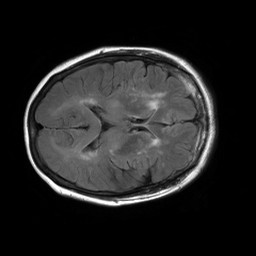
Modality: FLAIR
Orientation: axial
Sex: female
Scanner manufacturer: philips
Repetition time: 11 s
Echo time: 0.125 s